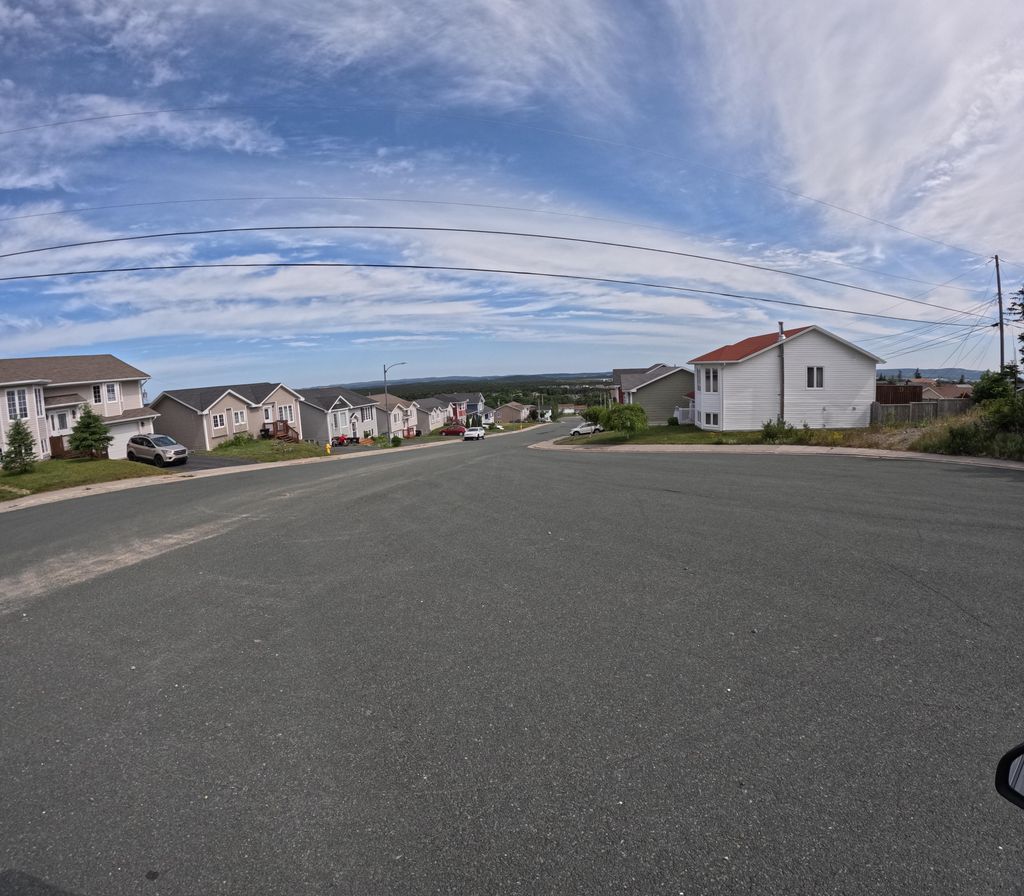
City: st_johns